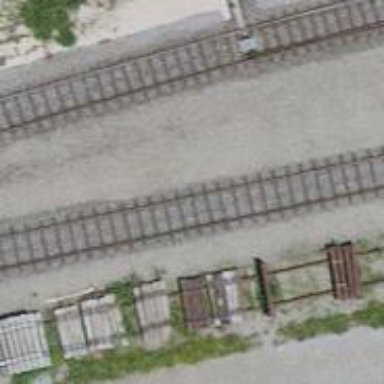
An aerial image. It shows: Railway yard.